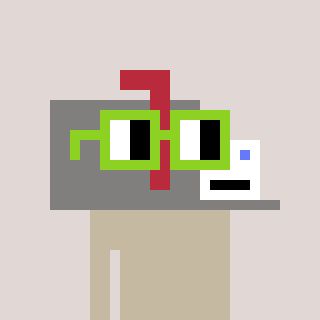
a pixel art character with square light green glasses, a mailbox-shaped head and a grayscale-colored body on a warm background